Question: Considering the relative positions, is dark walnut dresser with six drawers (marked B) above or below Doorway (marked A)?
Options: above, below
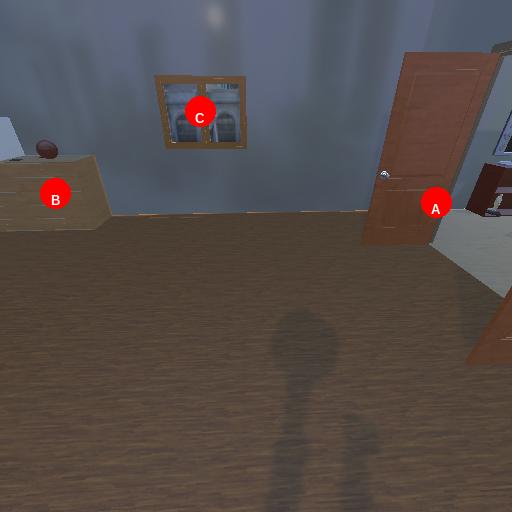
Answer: above